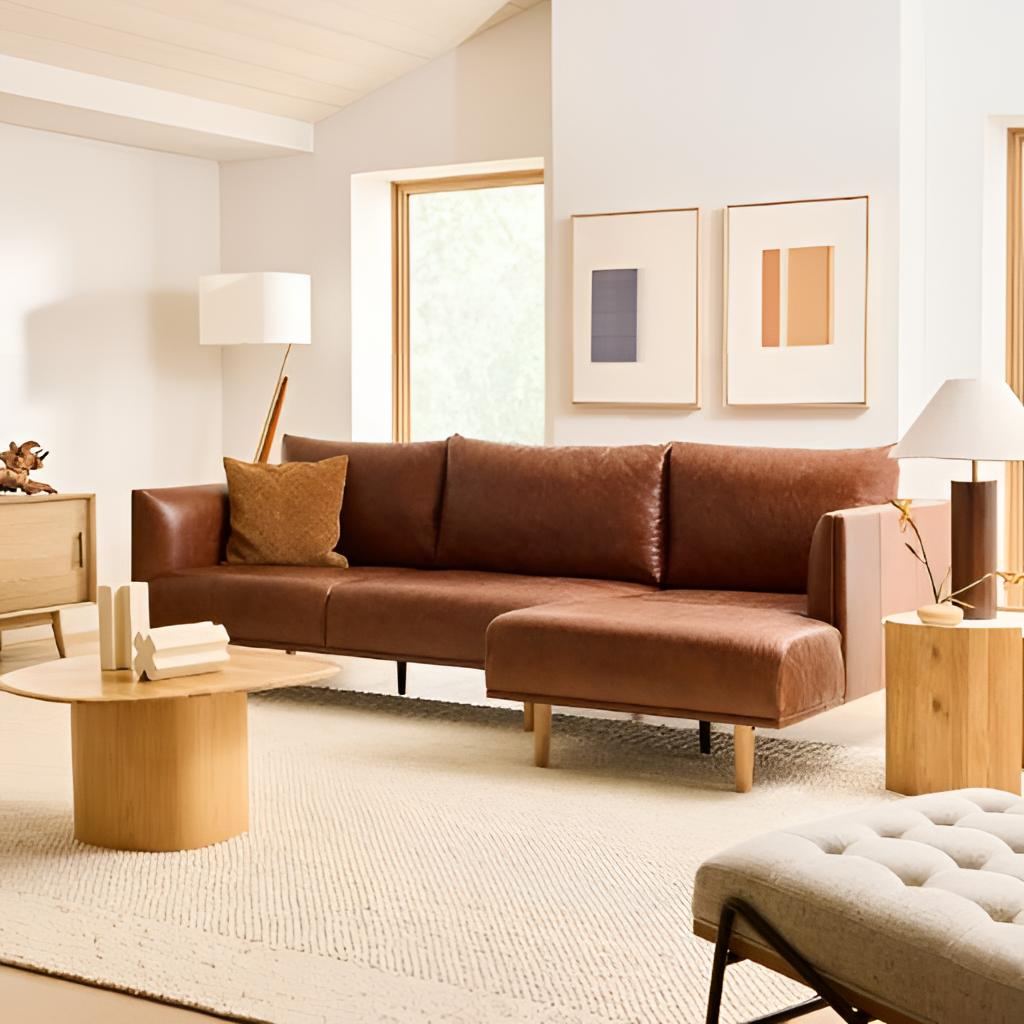
living room, brown leather sofa, paint wallpaper, with solid pattern, carpet flooring, with textured pattern, modern